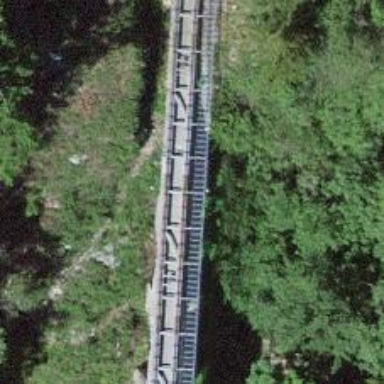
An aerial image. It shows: Funicular railway bridge.